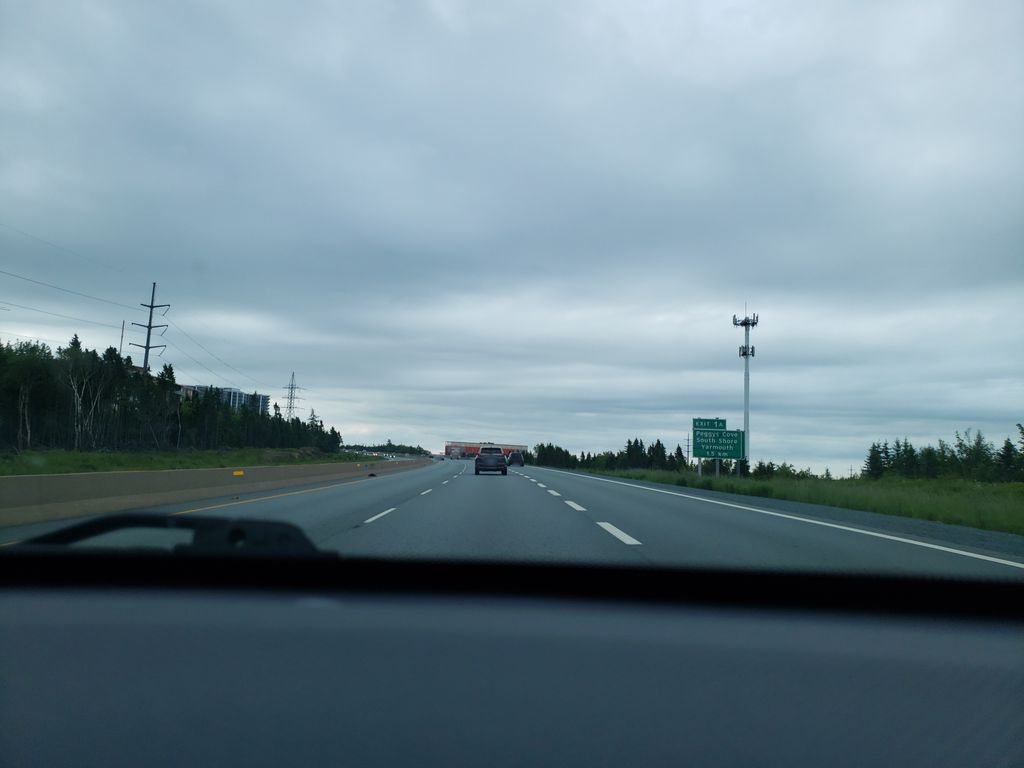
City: halifax